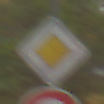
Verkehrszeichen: Vorfahrtsstrasse
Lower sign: UeberholverbotKraftfahrzeuge
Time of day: Midday
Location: Outdoor (Nature)
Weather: Overcast
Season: NotSpecified
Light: Natural